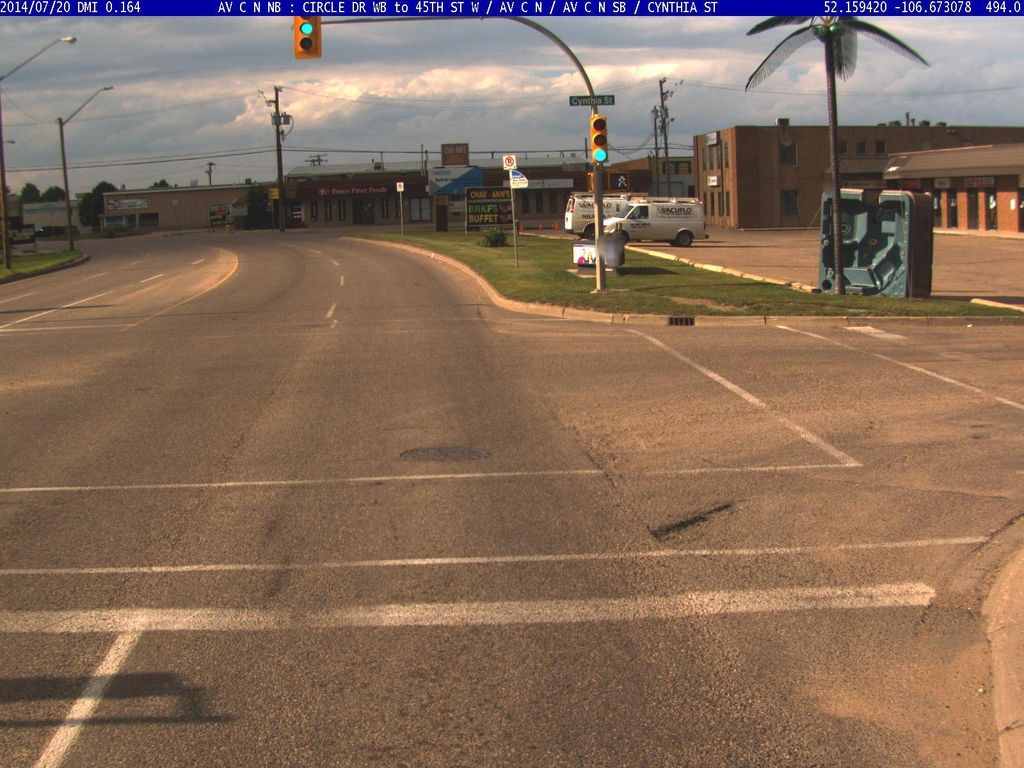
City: saskatoon